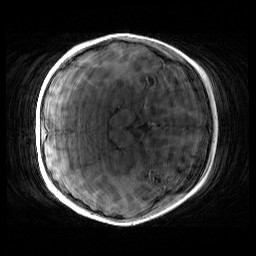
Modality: T1w
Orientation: axial
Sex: female
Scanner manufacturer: siemens
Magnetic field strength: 3 T
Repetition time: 1.9 s
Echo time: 0.00243 s